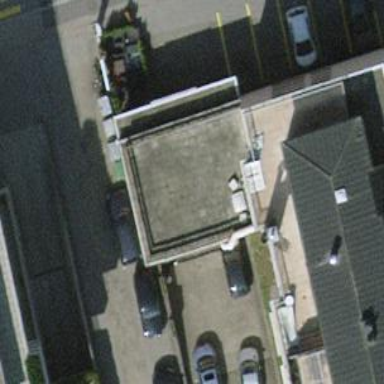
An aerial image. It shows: Fast food establishment.